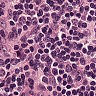
Metastatic tissue present: no